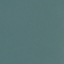
Land use / land cover: SeaLake